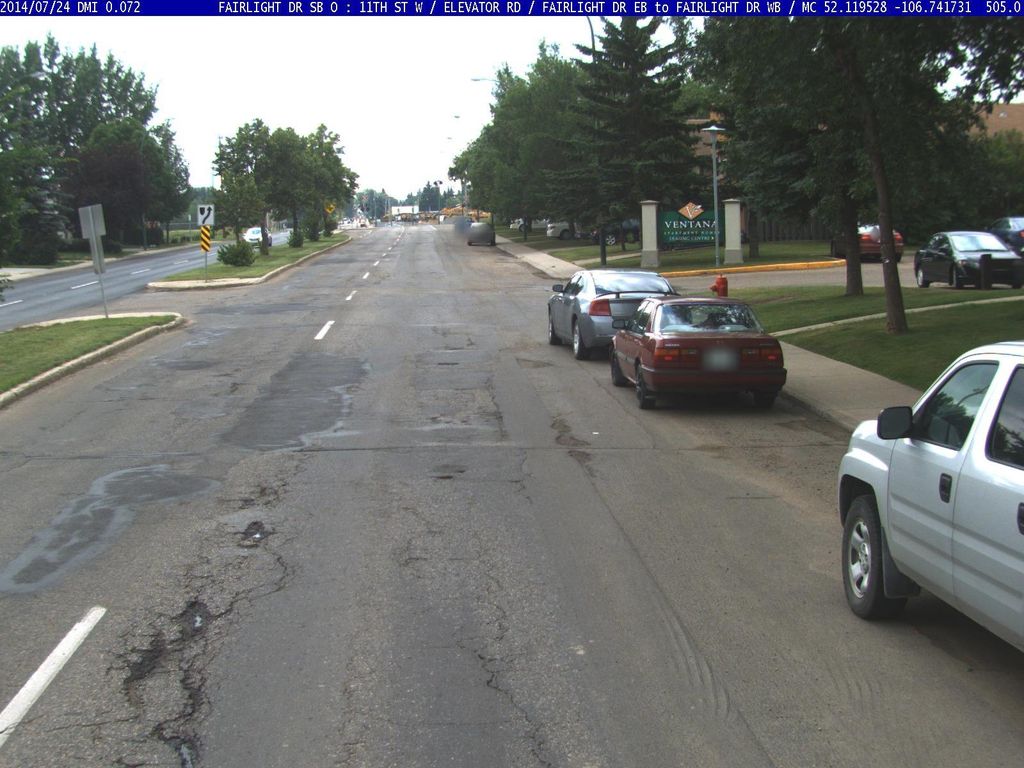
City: saskatoon